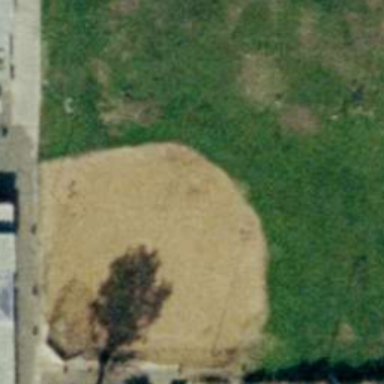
This is an old baseball diamond .